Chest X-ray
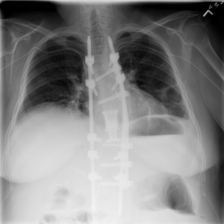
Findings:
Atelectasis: negative
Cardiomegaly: negative
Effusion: negative
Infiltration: negative
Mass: negative
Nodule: negative
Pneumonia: negative
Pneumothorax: negative
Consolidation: negative
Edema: negative
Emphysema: negative
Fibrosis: negative
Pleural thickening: negative
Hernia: negative